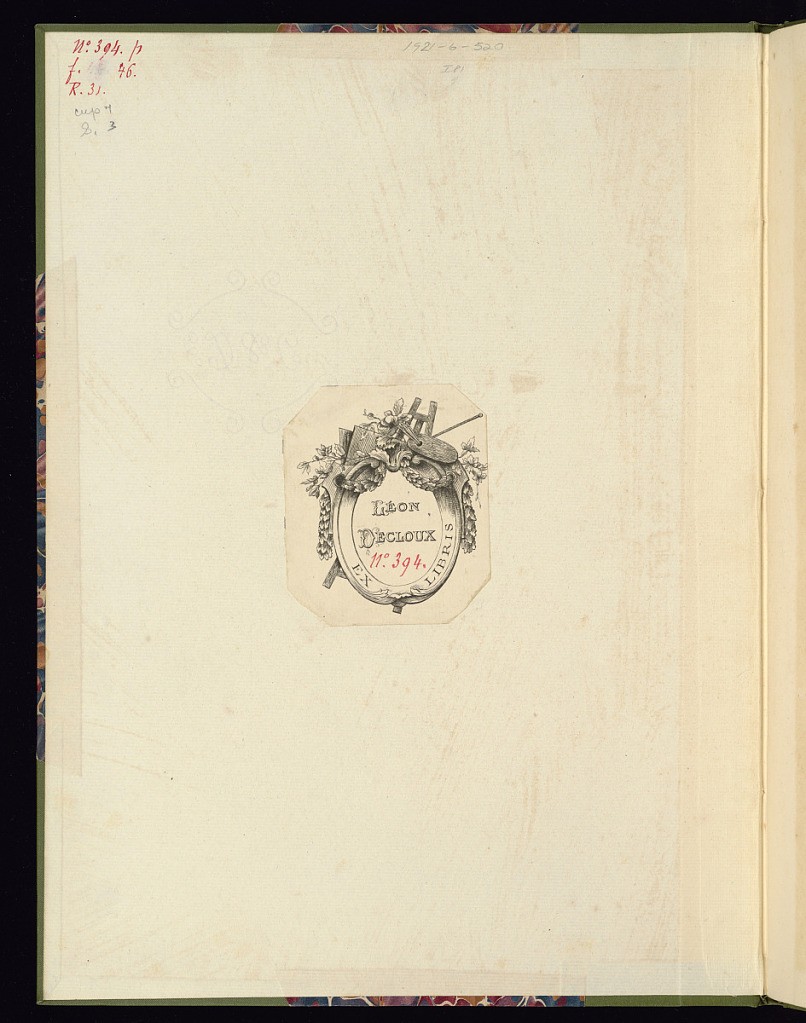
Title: Mask Designs
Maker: Johann Leonhard Eisler, German, 1672 – 1733
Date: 1720-25
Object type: Album
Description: Album of grotesque mascarons or mask designs from a series of six plates (including title page).